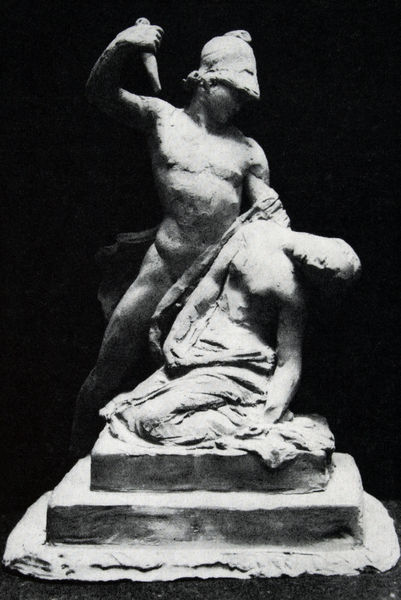
Titel: Achill und Penthesilea
Künstler: Antonio Canova
Standort: Possagno
Institution: Gipsoteca
Schlagwörter: akt, gott, gruppe, hand, held, kampf, kopf, körper, mann, nackt, schatten, weiß, akte, menschen, brust, busen, frau, grau, kleid, licht, marmor, schwarz, szene, tuch, arm, falten, halten, leiche, mensch, messer, mord, sockel, stehen, stein, tod, tot, hals, figur, gewand, stoff, stoffe, paar, keramik, skulptur, statue, ton, brüste, liebe, gewalt, krieg, sinken, treppe, treppen, falte, muskeln, stufe, stufen, bildhauerei, plastik, plinthe, podest, foto, fotografie, ideal, hass, schwarzweiß, schwert, waffe, helm, entwurf, mythologie, eifersucht, römer, jüngling, sterben, griechen, mythos, dolch, fall, krieger, brus, bozzetto, töten, haptisch, hermes, basis, ausholen, objekt, heroisch, streben, ermorden, erstechen, bozetto, diana, apollo, mamor, idealisiert, adonis, figurengruppe, grausam, zusammengesunken, haptik, zustechen, zusammensinken, heroe, hingebun, zusammengesackt, mamror, gewalttätig